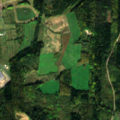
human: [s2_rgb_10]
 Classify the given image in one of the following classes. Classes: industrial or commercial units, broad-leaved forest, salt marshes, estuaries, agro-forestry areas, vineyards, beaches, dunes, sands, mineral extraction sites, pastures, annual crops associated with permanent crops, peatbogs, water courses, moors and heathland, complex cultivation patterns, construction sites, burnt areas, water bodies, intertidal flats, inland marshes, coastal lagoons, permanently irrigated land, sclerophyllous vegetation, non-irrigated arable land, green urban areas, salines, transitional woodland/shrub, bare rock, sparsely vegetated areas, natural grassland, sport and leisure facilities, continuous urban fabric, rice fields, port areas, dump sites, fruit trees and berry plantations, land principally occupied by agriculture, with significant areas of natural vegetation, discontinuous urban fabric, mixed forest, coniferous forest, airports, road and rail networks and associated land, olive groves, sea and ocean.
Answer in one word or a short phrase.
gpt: non-irrigated arable land, broad-leaved forest, mixed forest, transitional woodland/shrub